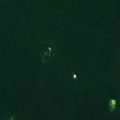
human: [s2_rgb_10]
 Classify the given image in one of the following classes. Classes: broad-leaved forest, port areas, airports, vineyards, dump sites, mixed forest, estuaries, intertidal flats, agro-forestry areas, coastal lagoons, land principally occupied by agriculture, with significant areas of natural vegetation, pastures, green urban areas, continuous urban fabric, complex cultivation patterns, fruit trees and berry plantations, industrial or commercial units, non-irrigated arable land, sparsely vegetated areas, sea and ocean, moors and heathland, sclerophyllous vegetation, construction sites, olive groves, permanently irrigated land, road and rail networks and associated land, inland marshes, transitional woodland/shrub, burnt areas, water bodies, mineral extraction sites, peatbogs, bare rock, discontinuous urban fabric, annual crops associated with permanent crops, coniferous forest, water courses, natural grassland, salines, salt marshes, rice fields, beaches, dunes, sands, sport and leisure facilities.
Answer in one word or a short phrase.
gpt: sea and ocean